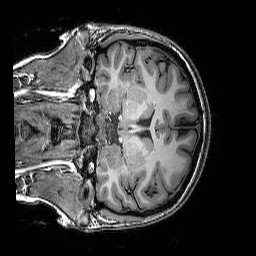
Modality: T1w
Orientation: coronal
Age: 24
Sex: female
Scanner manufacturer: siemens
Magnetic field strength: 3 T
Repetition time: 2.25 s
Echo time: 0.00418 s